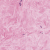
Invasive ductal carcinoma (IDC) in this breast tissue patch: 0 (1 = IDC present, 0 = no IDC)